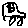
Label: car